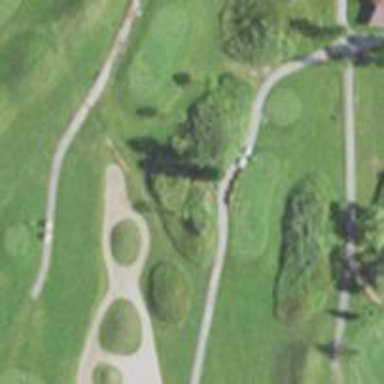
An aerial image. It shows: Path used for both walking and golf.